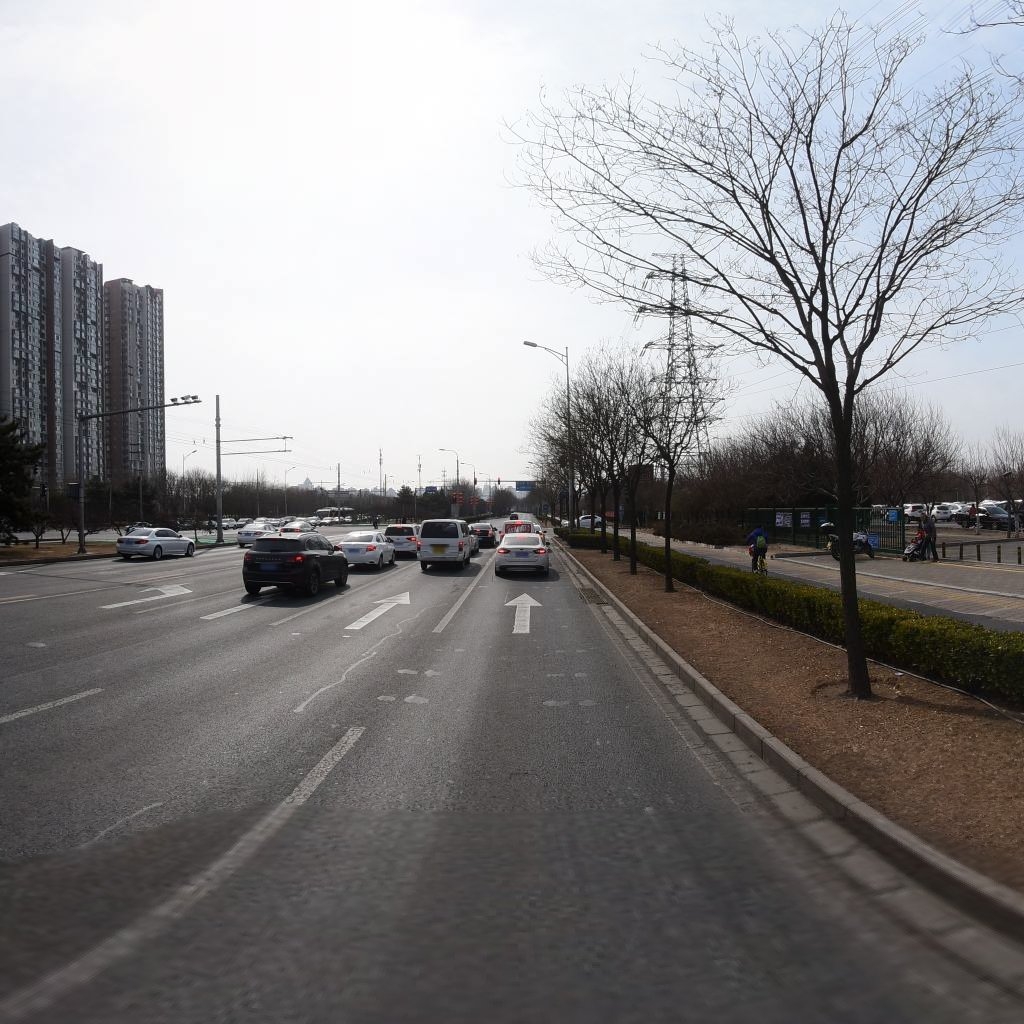
Region: Chaoyang
Road damage annotations: longitudinal patch, longitudinal patch